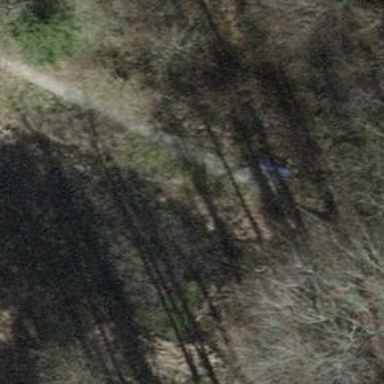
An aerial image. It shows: Blue bench.